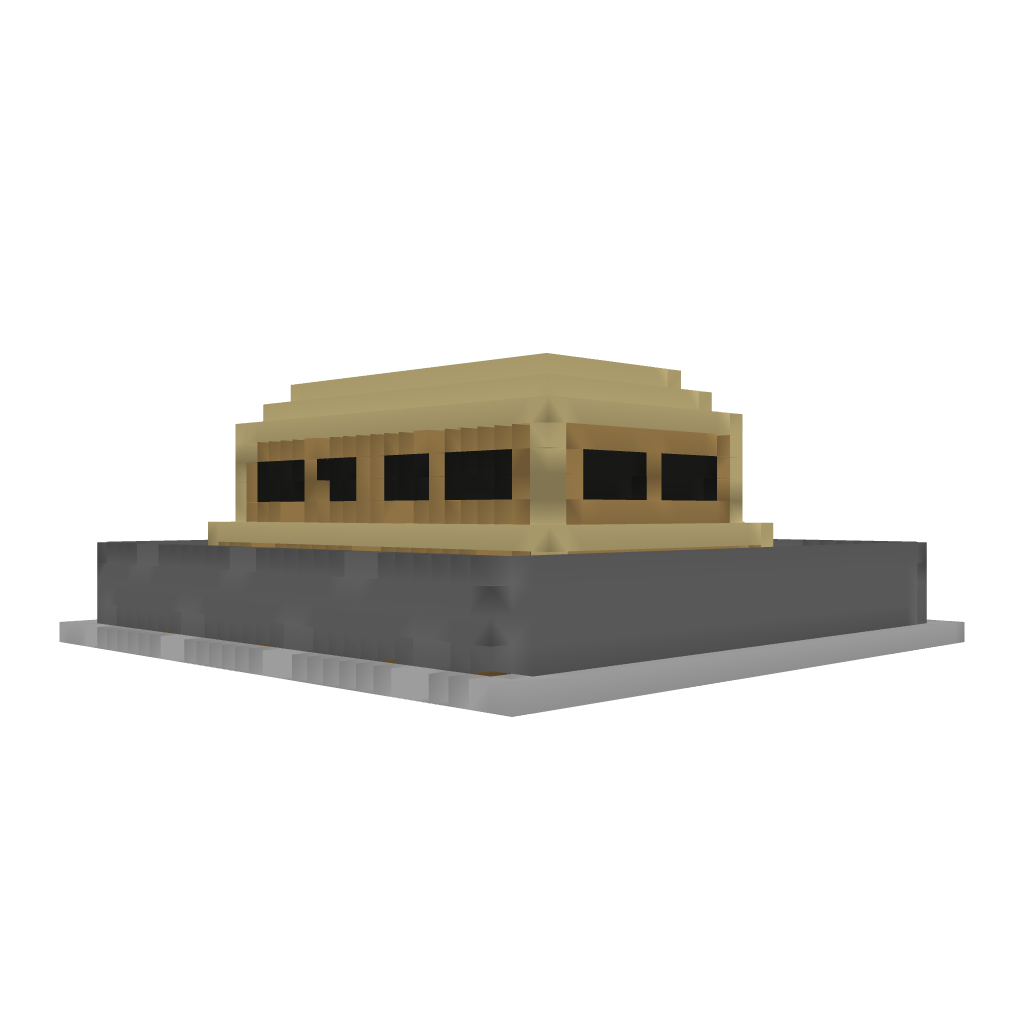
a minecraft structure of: Little House